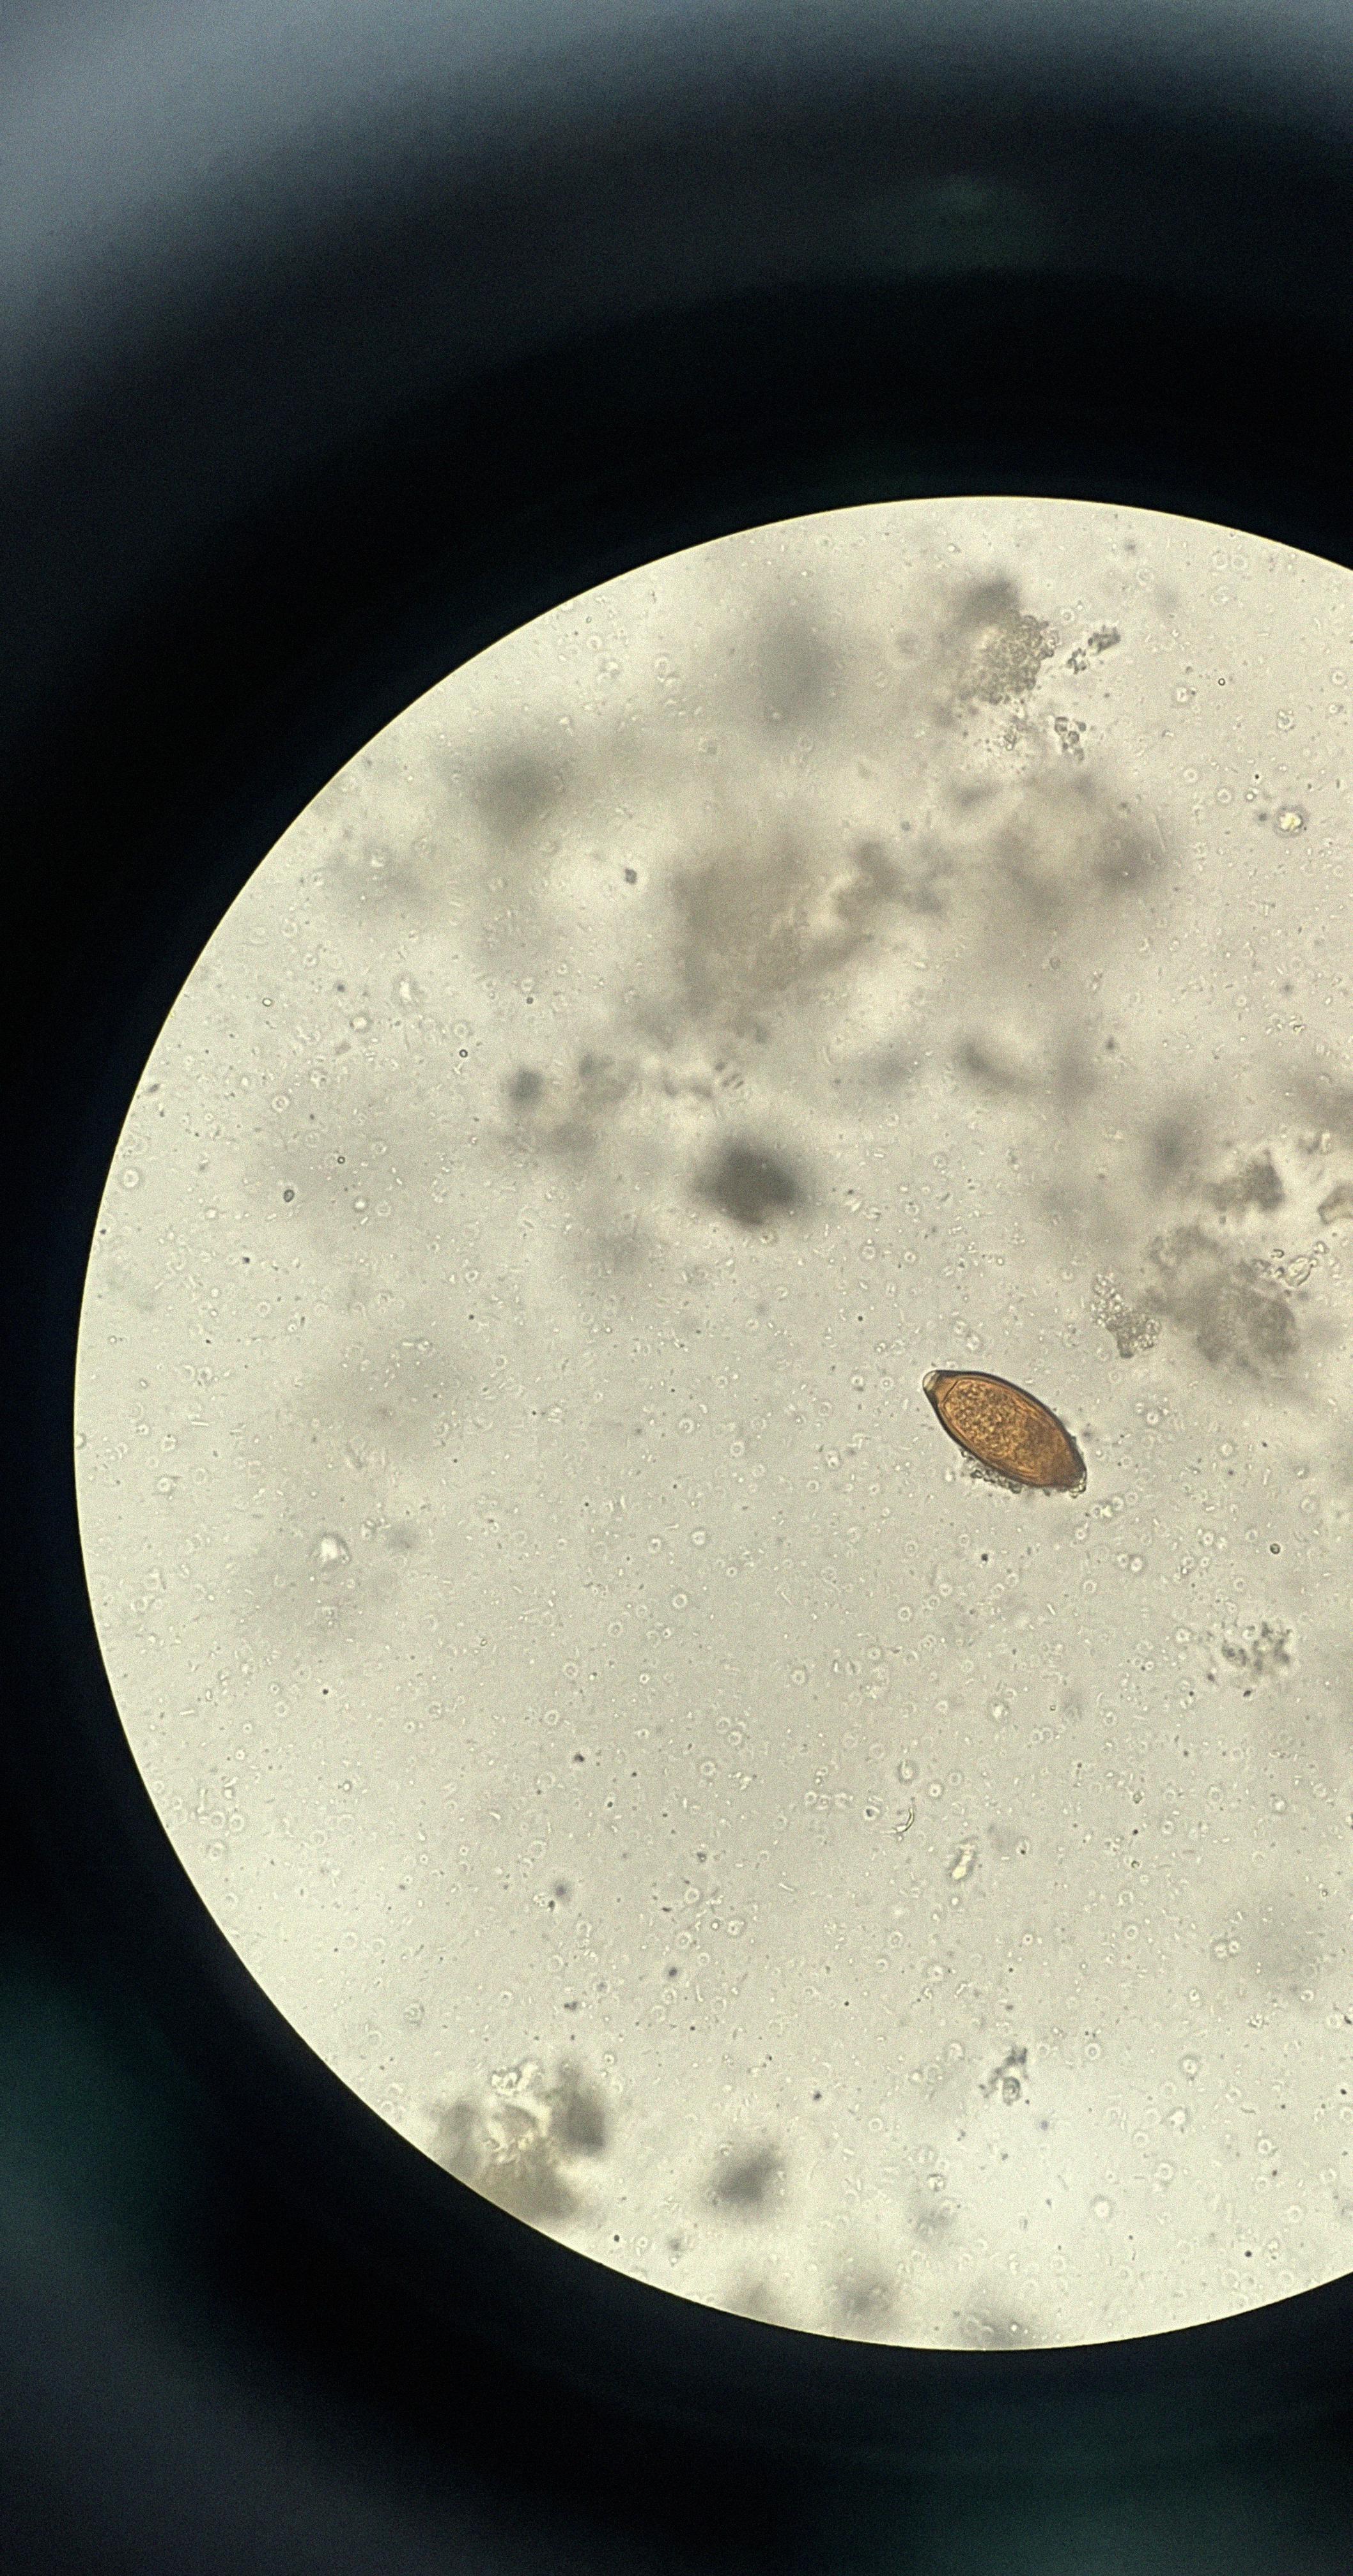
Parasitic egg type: Trichuris trichiura